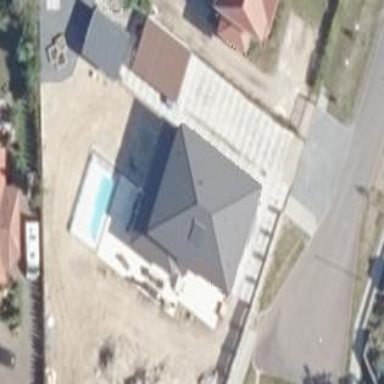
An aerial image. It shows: Detached building with hipped roof.